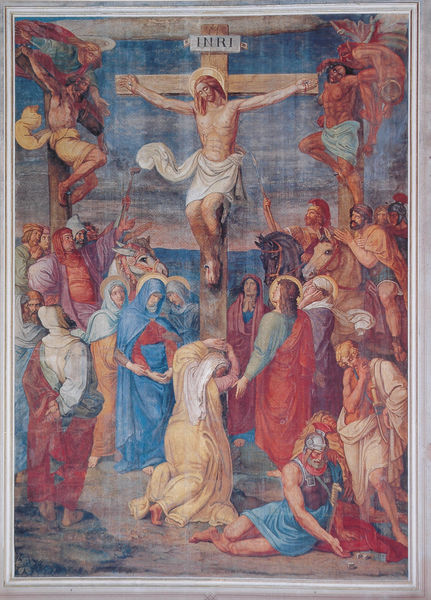
Titel: Kreuzigung Christi - Fresko im rechten Querschiff
Künstler: Peter Cornelius
Standort: München
Institution: St. Ludwig
Schlagwörter: berg, blau, gemälde, gewitter, gott, himmel, lendenschurz, meer, nackt, umhang, wasser, weiß, wolken, frauen, gelb, grün, menschen, ocker, braun, bunt, frau, hell, holz, kleider, männer, rot, schleier, tuch, wolke, beige, gedränge, johannes, mensch, tod, tot, trauer, bild, bildnis, öl, horizont, hügel, kirche, gewand, gold, mantel, tücher, drei, mutter, personen, person, pferd, pferde, reiter, engel, beine, platz, angst, lanze, soldaten, kopftuch, nagel, nägel, wei, spiel, schild, blut, hängen, lendentuch, kreuz, religion, weinen, verbrecher, soldat, helm, pilatus, beten, ritter, rüstung, schimmel, würfel, römer, helme, karfreitag, heiligenschein, kreuze, nimbus, christus, jesus, jesus christus, kreuzigung, leichnam, ostern, sterben, teufel, knieen, kopftücher, lanzen, heilige, fresko, rappen, jünger, heilig, maria, magdalena, gekreuzigt, beweinung, christen, maria magdalena, trauernde, drama, christentum, genagelt, christi, erlösung, josef, weinend, pontius pilatus, gekreuzigte, heln, gekreuzigter, heiligenscheine, golgotha, schächer, apostel, buchmalerei, wehend, hauptmann, longinus, golgatha, inri, kreuzesbalken, klage, christus am kreuz, lazerus, schergen, verrat, jammer, nagek, söldner, quälen, nicht räumlichen